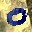
Label: 0